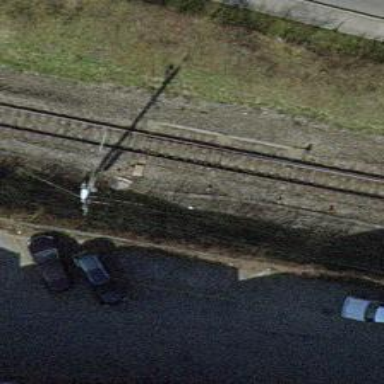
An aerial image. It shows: Single-track electrified railway with contact line.